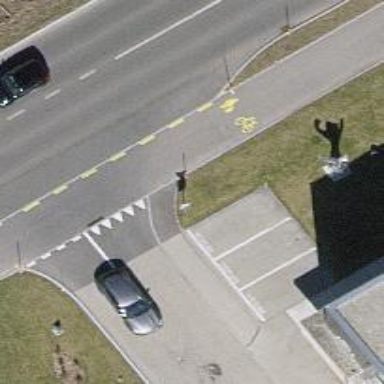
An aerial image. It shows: Parking area with surface.